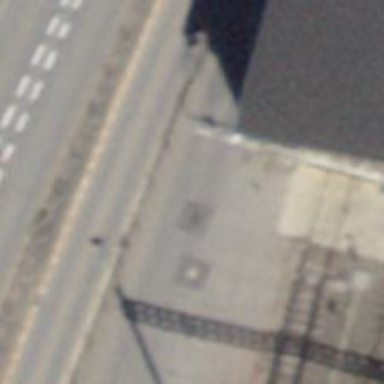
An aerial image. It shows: Lift gate barrier.